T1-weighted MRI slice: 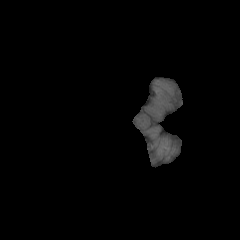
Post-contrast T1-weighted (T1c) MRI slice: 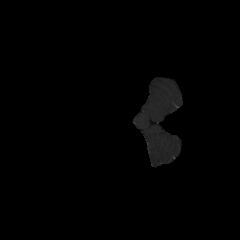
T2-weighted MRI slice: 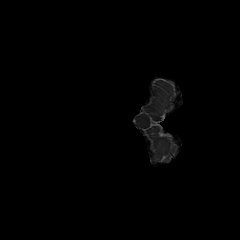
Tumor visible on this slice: no